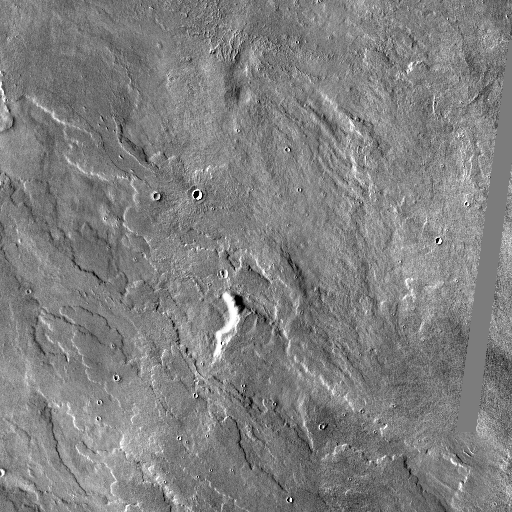
Crater classes present: Background, Other